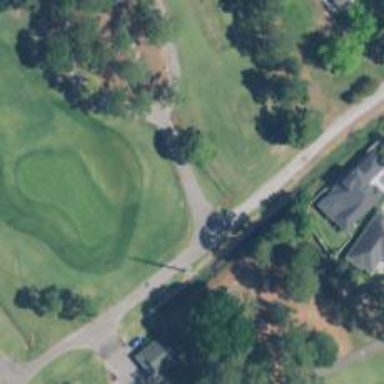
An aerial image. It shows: Path designated for golf carts.